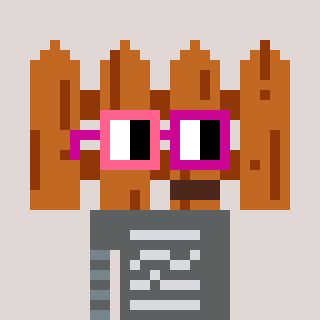
a pixel art character with square pink and red glasses, a fence-shaped head and a orange-colored body on a warm background